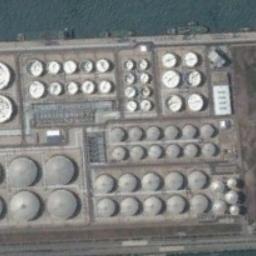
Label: storage_tank